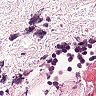
Metastatic tissue present: no